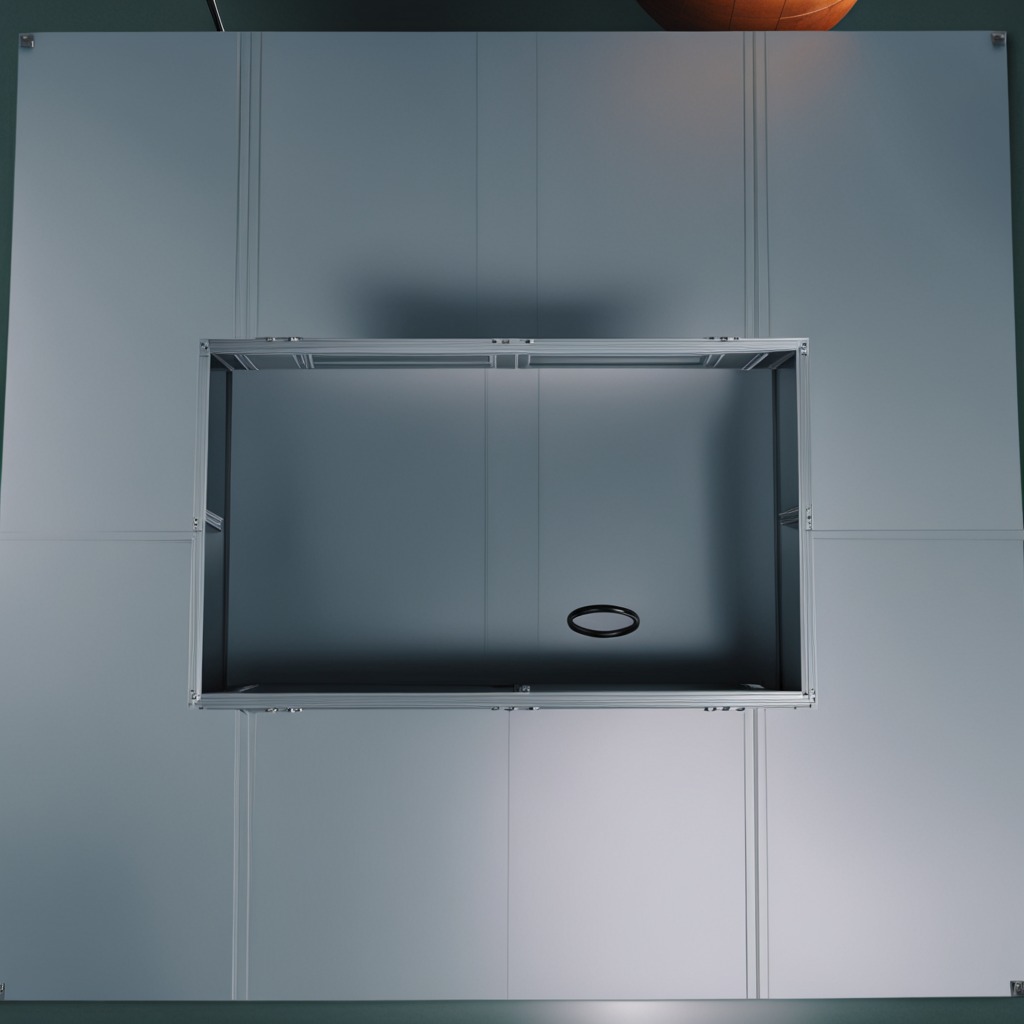
A rubber O-ring lies on a toolbox surface in an airplane hangar workshop 8K.